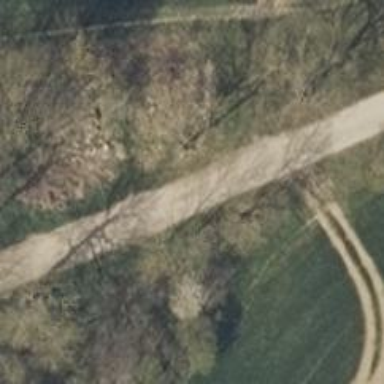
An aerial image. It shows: Unclassified road.